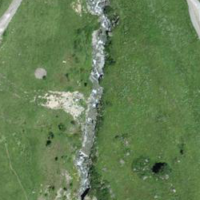
EUNIS habitat code: 26
Species observed at this site:
Clinopodium alpinum